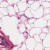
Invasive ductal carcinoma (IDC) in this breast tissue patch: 0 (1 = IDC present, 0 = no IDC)